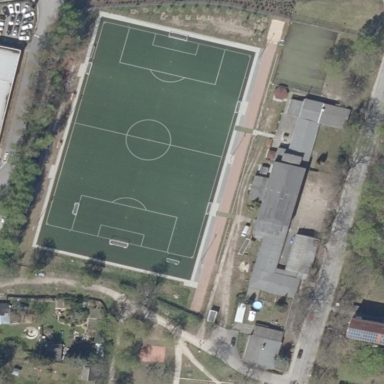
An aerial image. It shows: Sports centre in the leisure land.